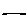
Label: line